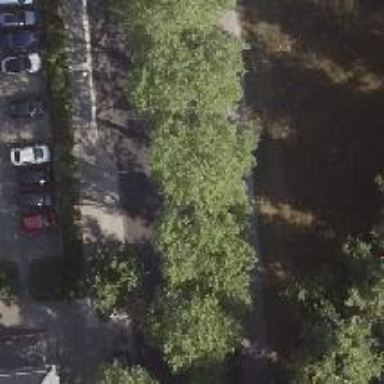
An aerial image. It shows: Avenue of deciduous broadleaved trees.